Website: crate-barrel
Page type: account-dashboard
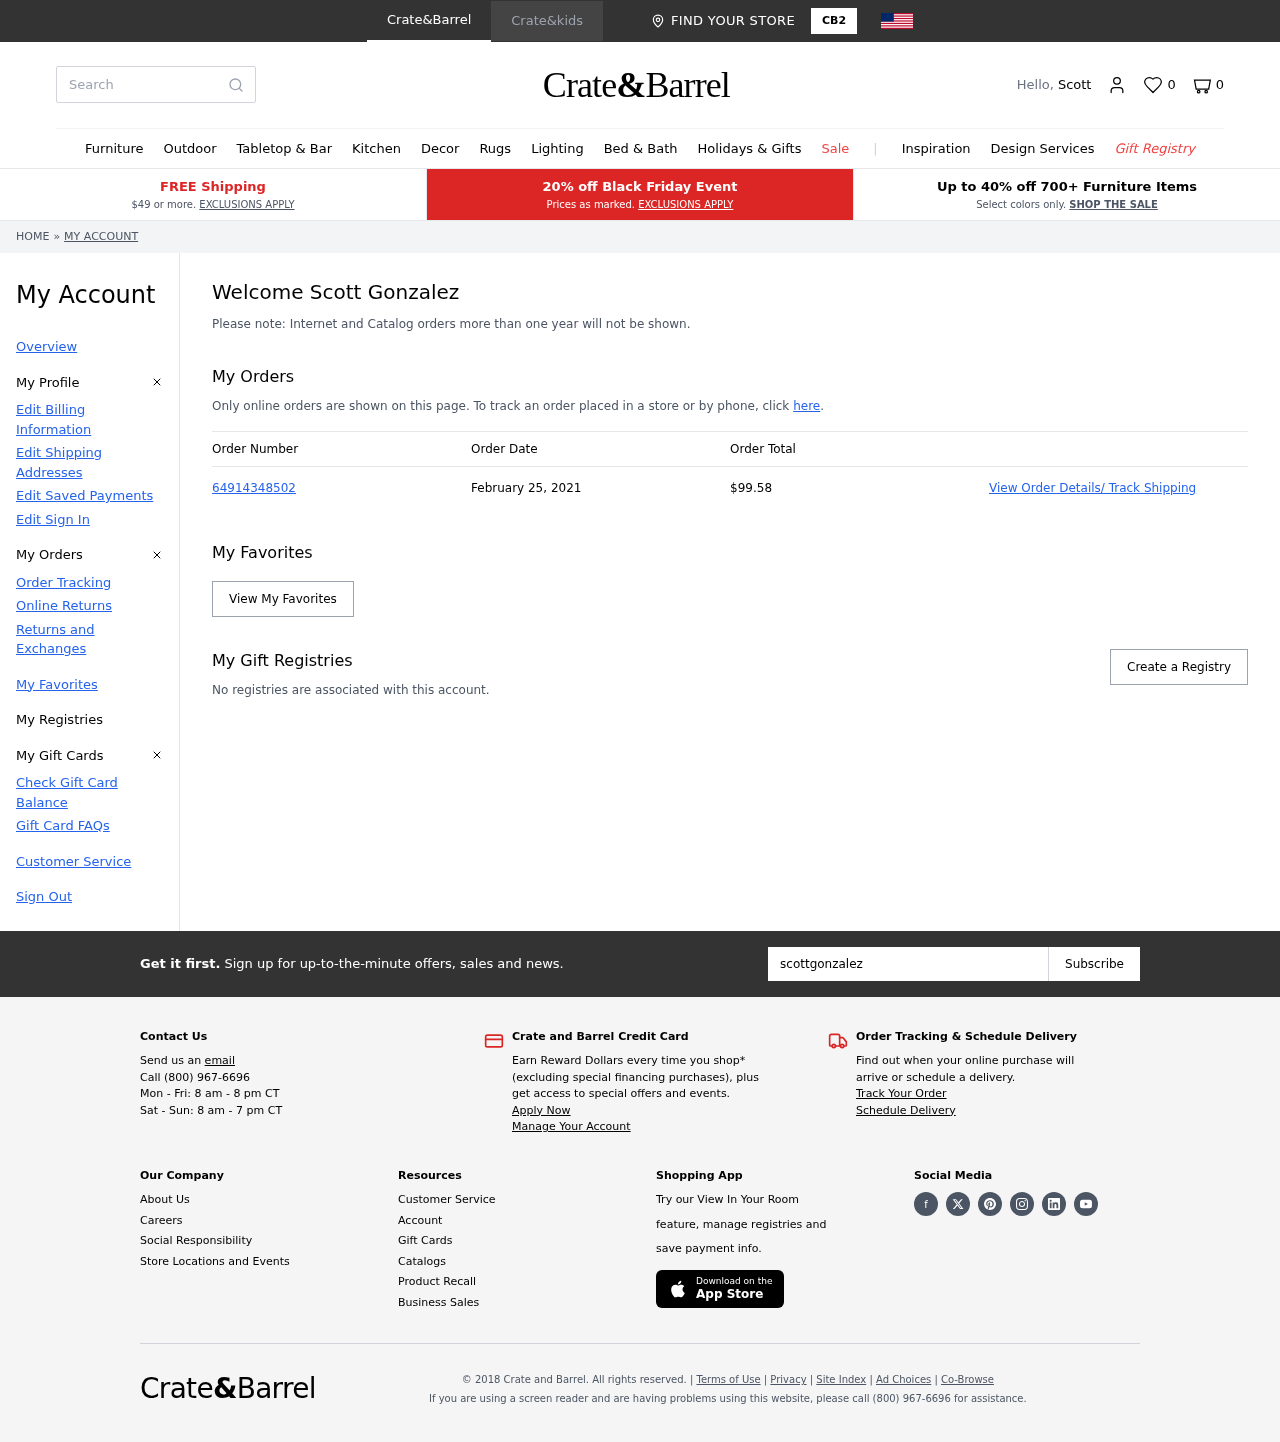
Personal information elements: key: PII_EMAIL
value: scottgonzalez@yahoo.com
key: PII_FIRSTNAME
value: Scott
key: PII_FULLNAME
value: Scott Gonzalez
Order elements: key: ORDER_NUM_ITEMS
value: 0
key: ORDER_NUMBER
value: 64914348502
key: ORDER_DATE
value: February 25, 2021
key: ORDER_TOTAL
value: $99.58
Search elements: key: HEADER_SEARCH
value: Search
Other elements: key: FAVORITES_COUNT
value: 0